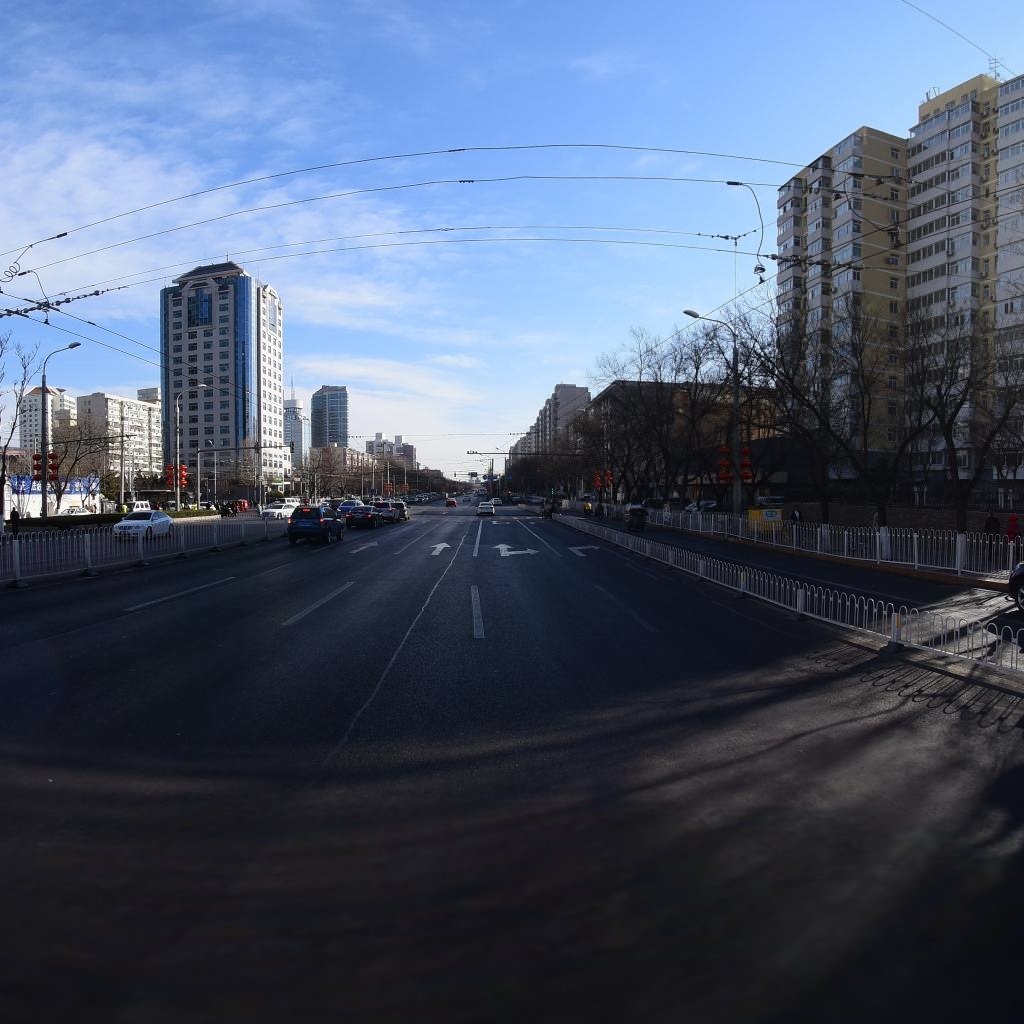
Region: Dongcheng
Road damage annotations: longitudinal patch